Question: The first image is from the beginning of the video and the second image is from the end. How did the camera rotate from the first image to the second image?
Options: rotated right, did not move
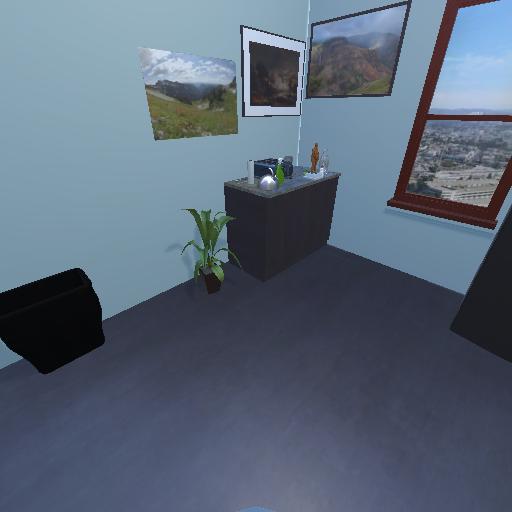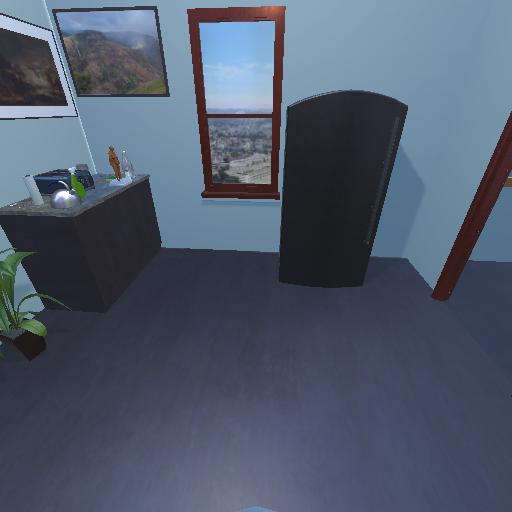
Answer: rotated right